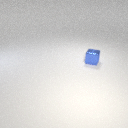
small blue metal cube